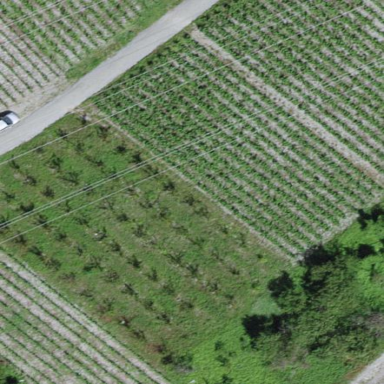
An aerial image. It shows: Vineyard with grape crops.